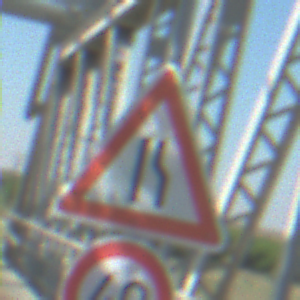
Verkehrszeichen: EinseitigVerengteFahrbahnRechts
Zusatzzeichen unten: Geschwindigkeit40
Umgebung: Outdoor, Special
Tageszeit: MorningAfternoon
Wetter: Clear
Licht: Natural
Jahreszeit: NotSpecified
Kontrast: HighContrast